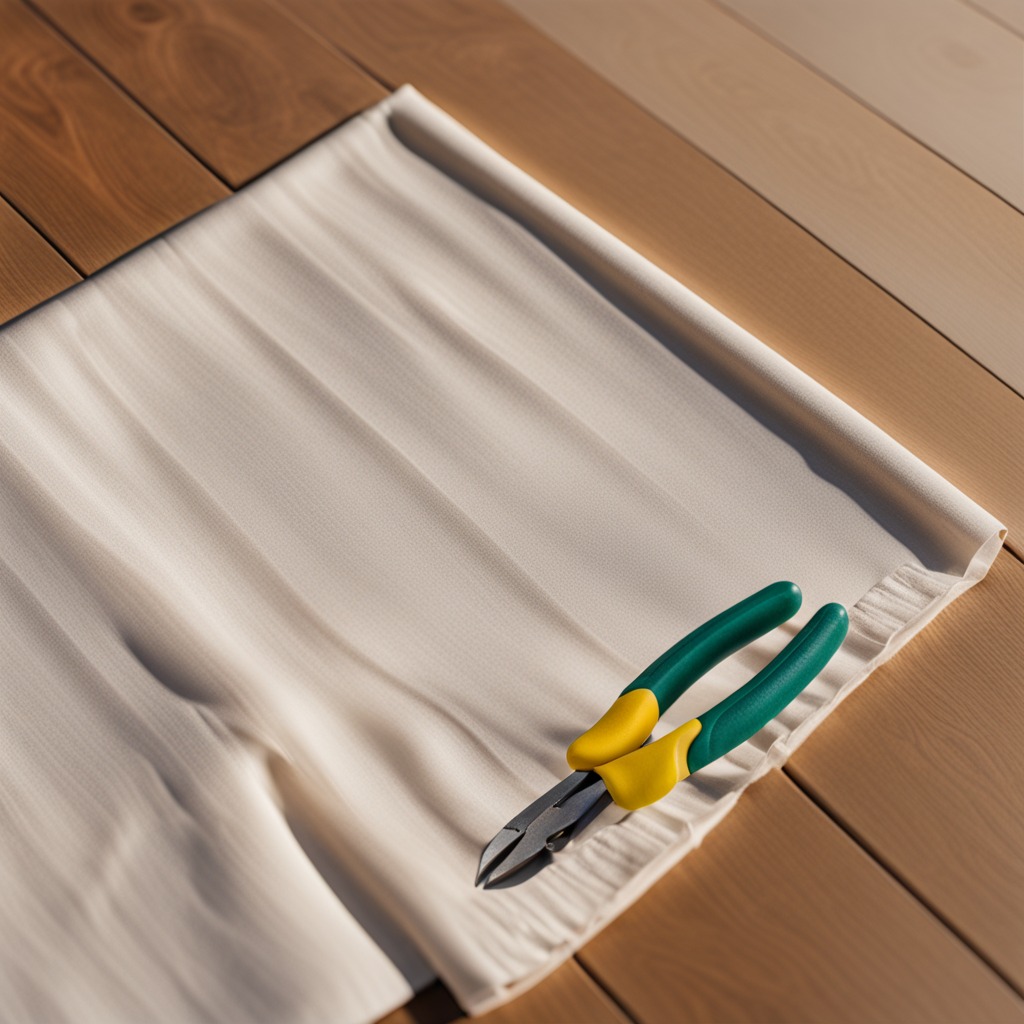
A plier lying on a wooden table in an outdoor workshop during daytime bright natural light soft shadows worn but beneath the cloth